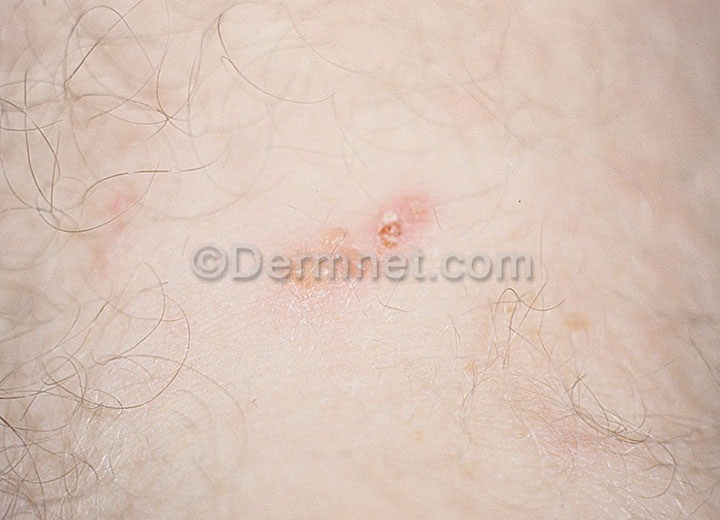
Disease: Bullous Disease Photos